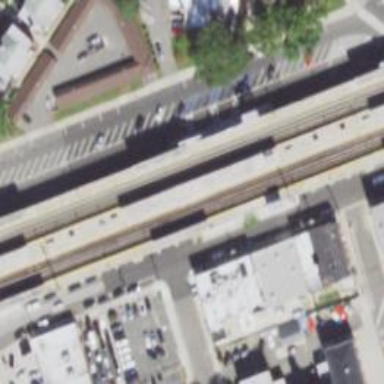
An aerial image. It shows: Electrified rail on viaduct.